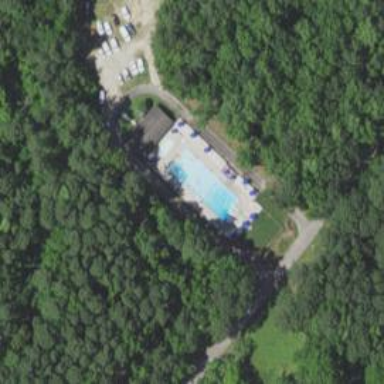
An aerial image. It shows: Swimming pool located in leisure land.